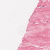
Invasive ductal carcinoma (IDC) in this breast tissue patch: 0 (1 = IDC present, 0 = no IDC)